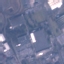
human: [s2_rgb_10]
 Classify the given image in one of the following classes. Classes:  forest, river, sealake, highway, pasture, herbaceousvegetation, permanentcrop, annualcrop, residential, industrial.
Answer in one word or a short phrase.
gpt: Industrial